Field crop: maize
Growth stage: 1
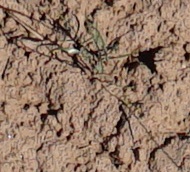
Species: lolium